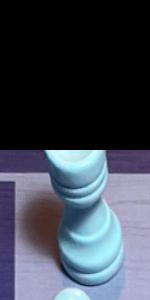
Label: Rook_White